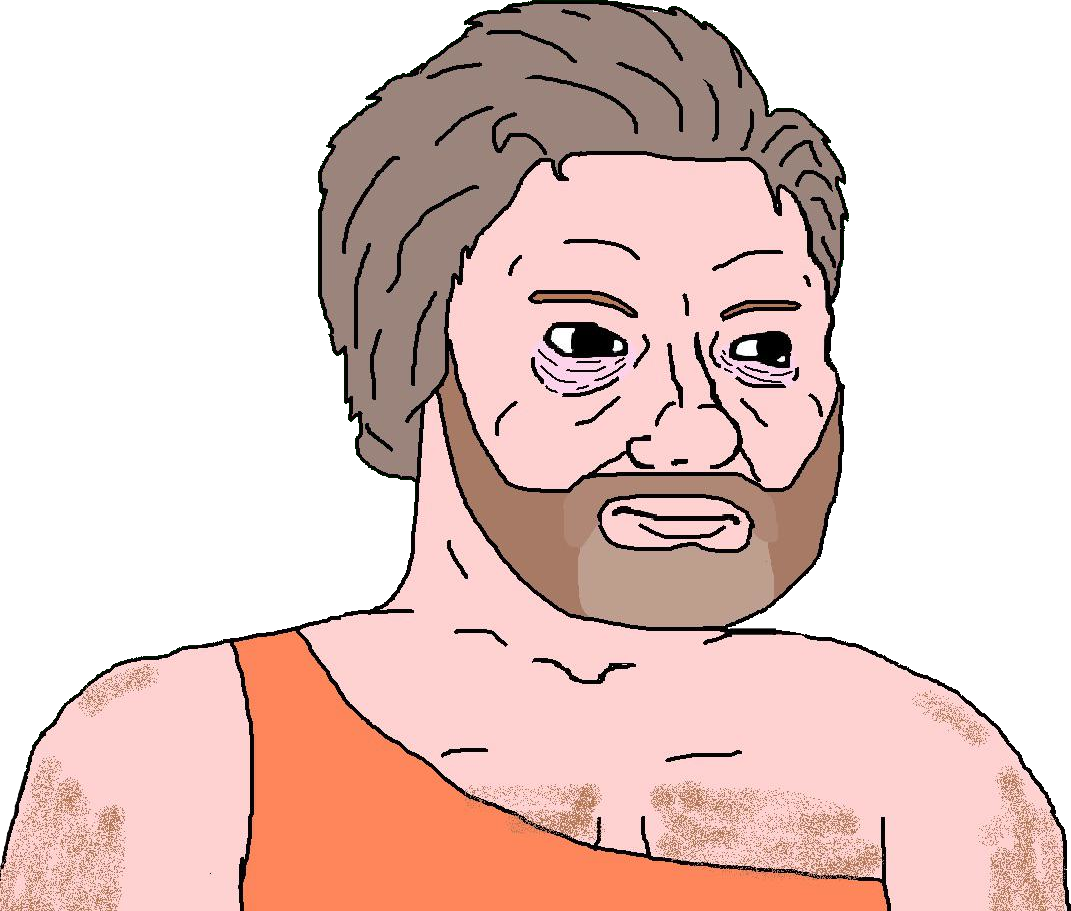
Label: 5_Doomer